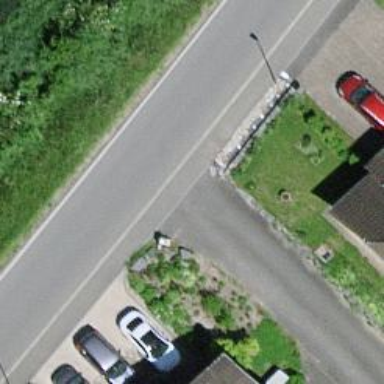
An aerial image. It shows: Living street.